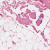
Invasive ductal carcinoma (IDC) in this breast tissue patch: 0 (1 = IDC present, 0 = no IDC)